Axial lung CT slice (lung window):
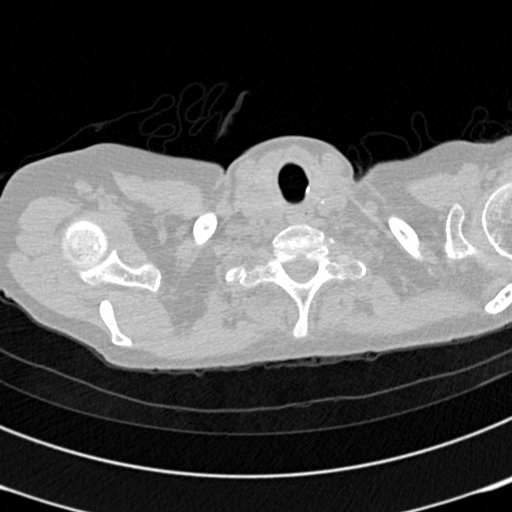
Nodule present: no